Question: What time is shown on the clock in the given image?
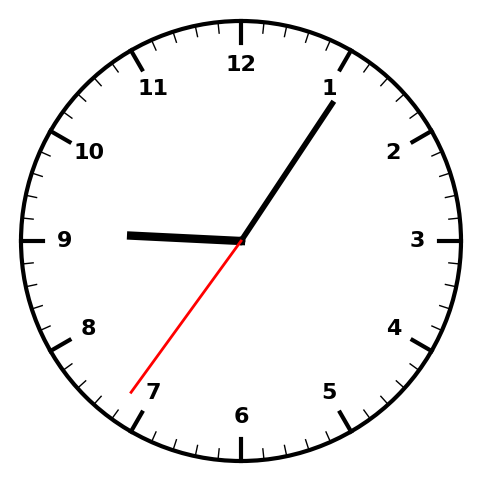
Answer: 09:05:36